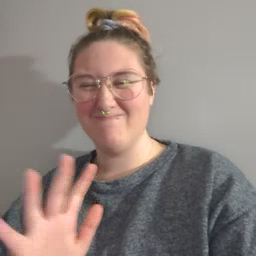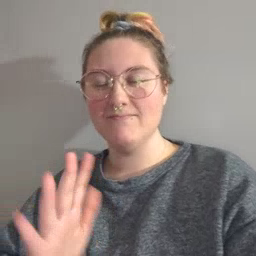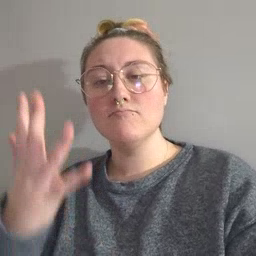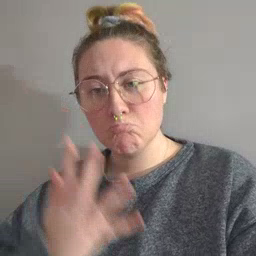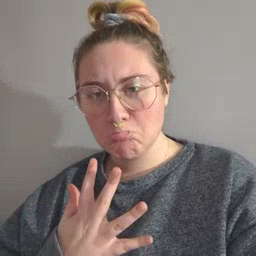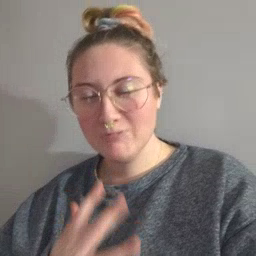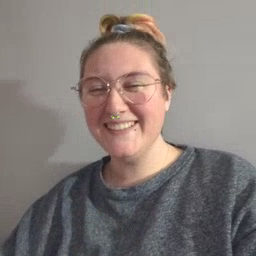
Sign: sad